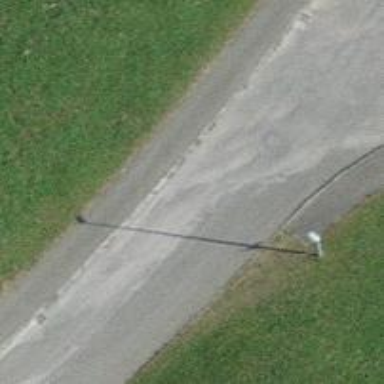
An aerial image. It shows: Unmarked crossing on footway.